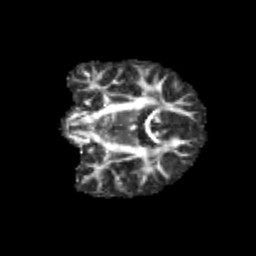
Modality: FA
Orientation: coronal
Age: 11
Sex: male
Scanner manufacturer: siemens
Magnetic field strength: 3 T
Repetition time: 3.8 s
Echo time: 0.07 s